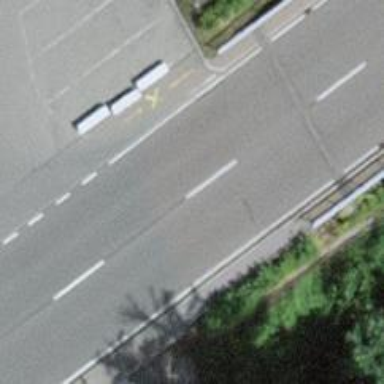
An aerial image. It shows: Primary highway on asphalt bridge.